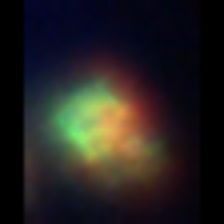
Taxon: Unknown_detritus
Group: Unknown